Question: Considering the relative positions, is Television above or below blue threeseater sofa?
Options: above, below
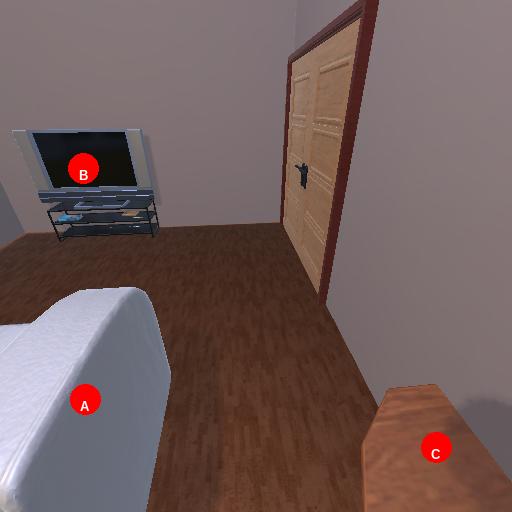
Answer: above